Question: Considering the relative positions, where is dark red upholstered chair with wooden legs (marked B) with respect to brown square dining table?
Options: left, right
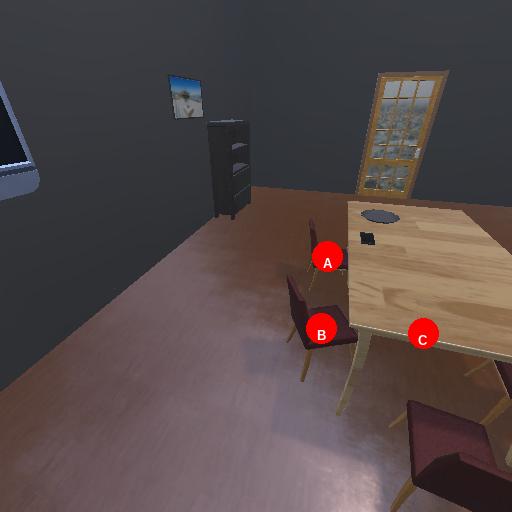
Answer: left